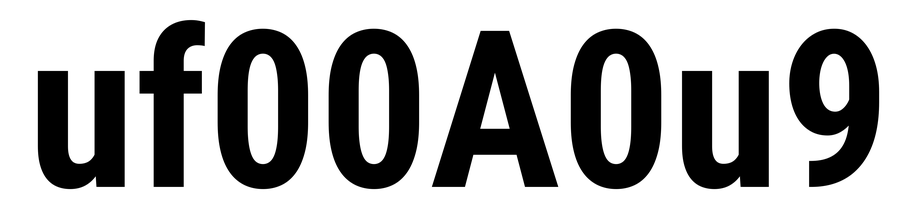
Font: Roboto_Condensed_Bold